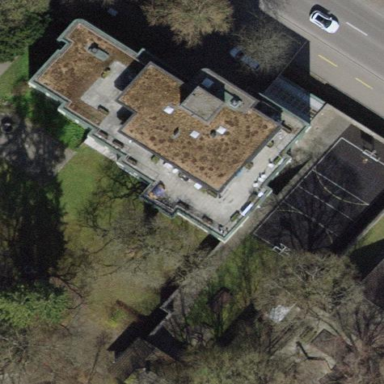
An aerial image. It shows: Flat roof building with modern design.